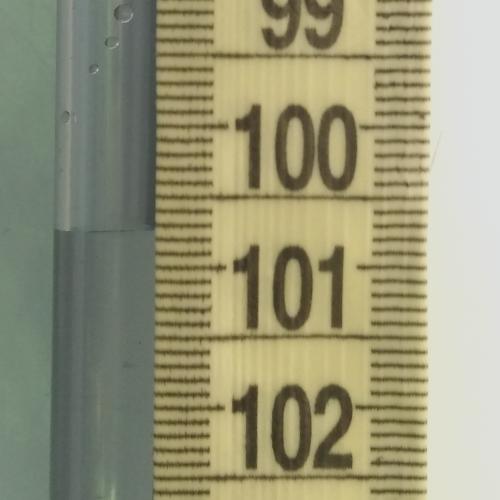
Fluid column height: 100.7 cm